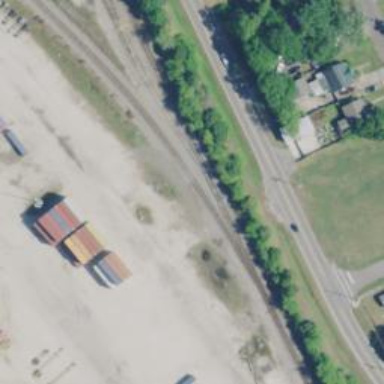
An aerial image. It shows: Railway track.